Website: slack
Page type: stored-credit-cards
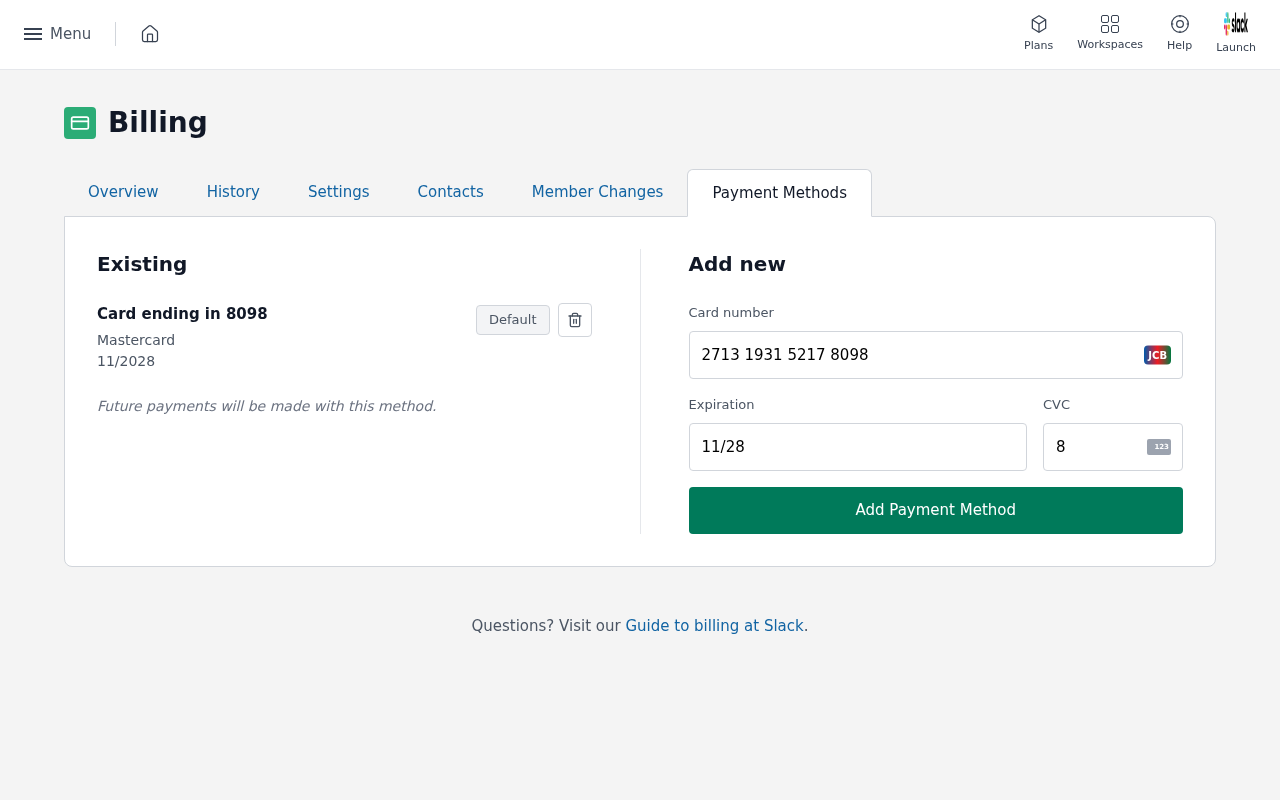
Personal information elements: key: PII_CARD_CVV
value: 893
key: PII_CARD_EXPIRY
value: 11/2028
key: PII_CARD_EXPIRY
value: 11/28
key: PII_CARD_LAST4
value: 8098
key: PII_CARD_NUMBER
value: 2713 1931 5217 8098
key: PII_CARD_TYPE
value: Mastercard